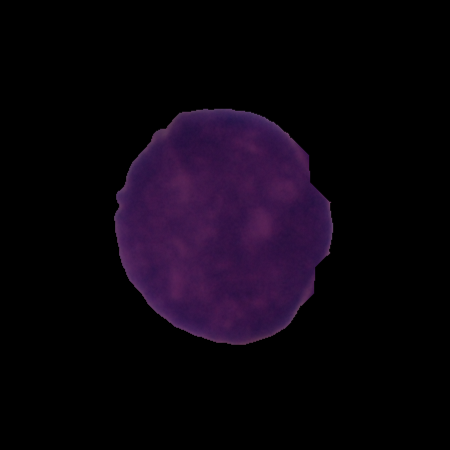
Label: cancer